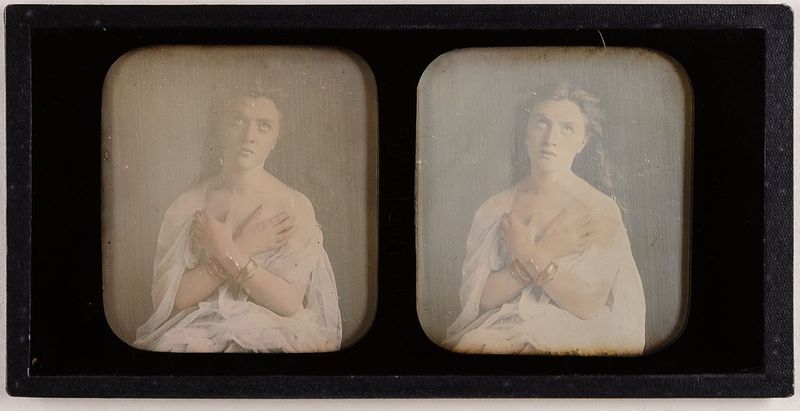
Titel: Unbekannte Frau mit Armreifen
Standort: Hamburg
Institution: Museum für Kunst und Gewerbe Hamburg
Schlagwörter: frau, bild, gesten, portrait, figur, fotografie, photographie, armband, armreif, handkoloriert, daguerreotypie, stereofotografie, stereophotographie, bildwerke, angewandte und bildende kunst, hessische systematik, porträt, armhaltungen, porträtfotografie, porträtphotographie, hüftbild, handkolorierung, stereoskopische, stereoskopisches